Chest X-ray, AP view. Patient: 54 years old, sex M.
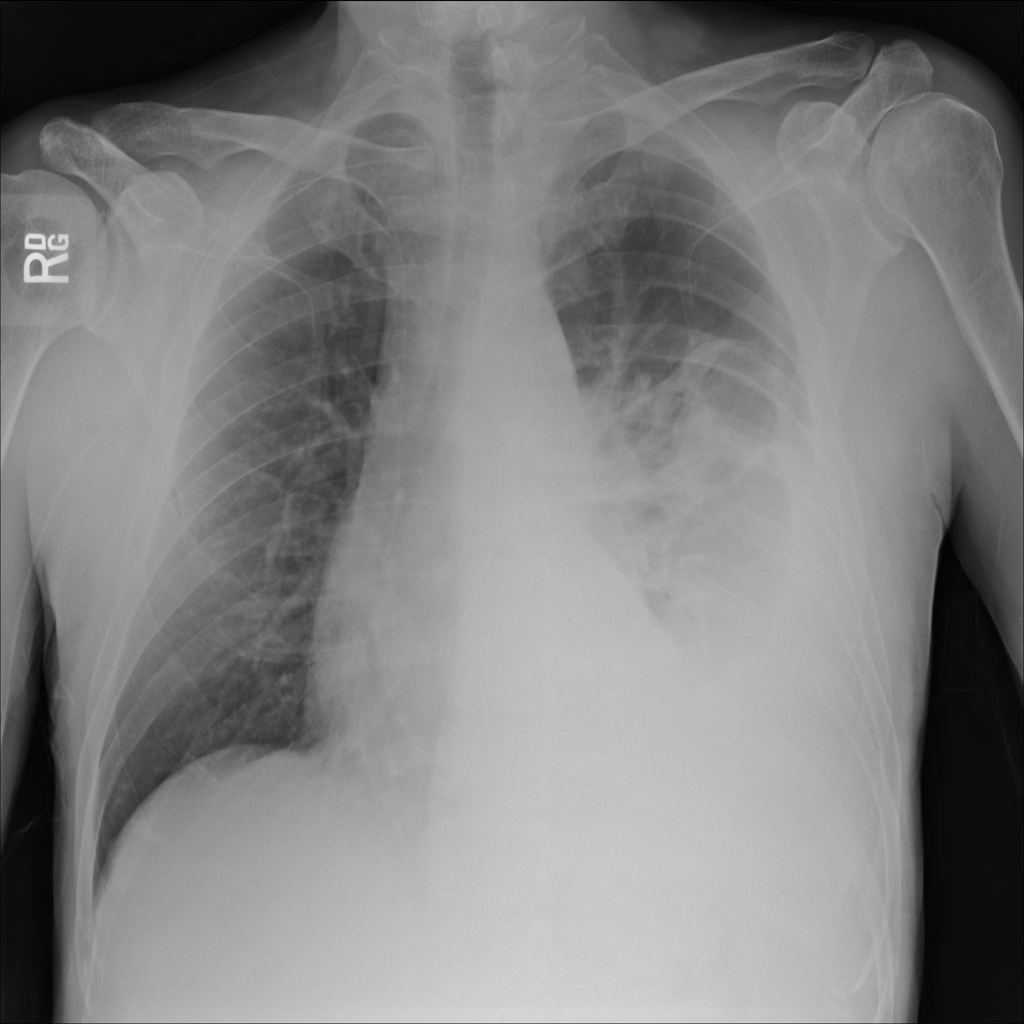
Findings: Atelectasis